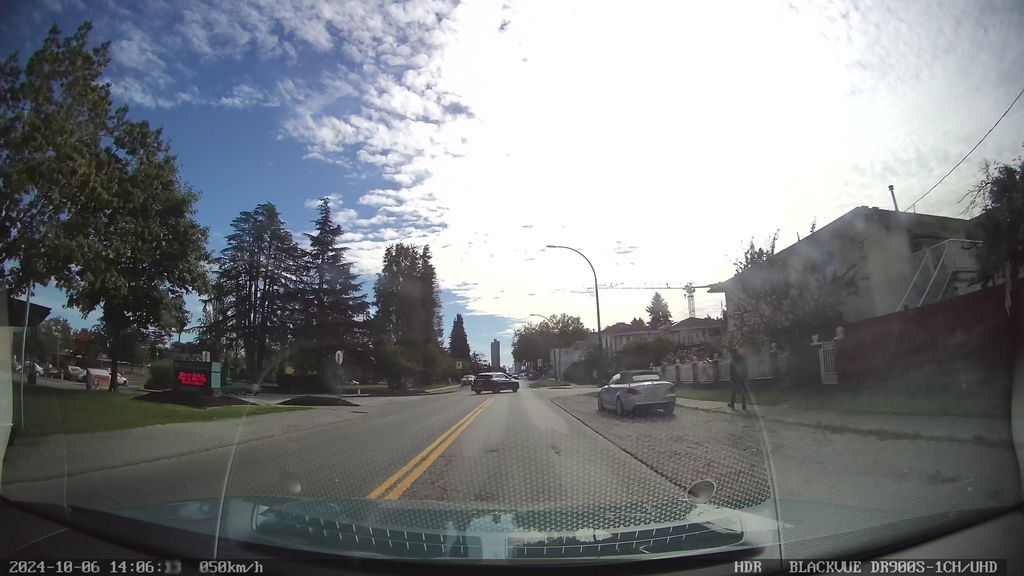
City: vancouver